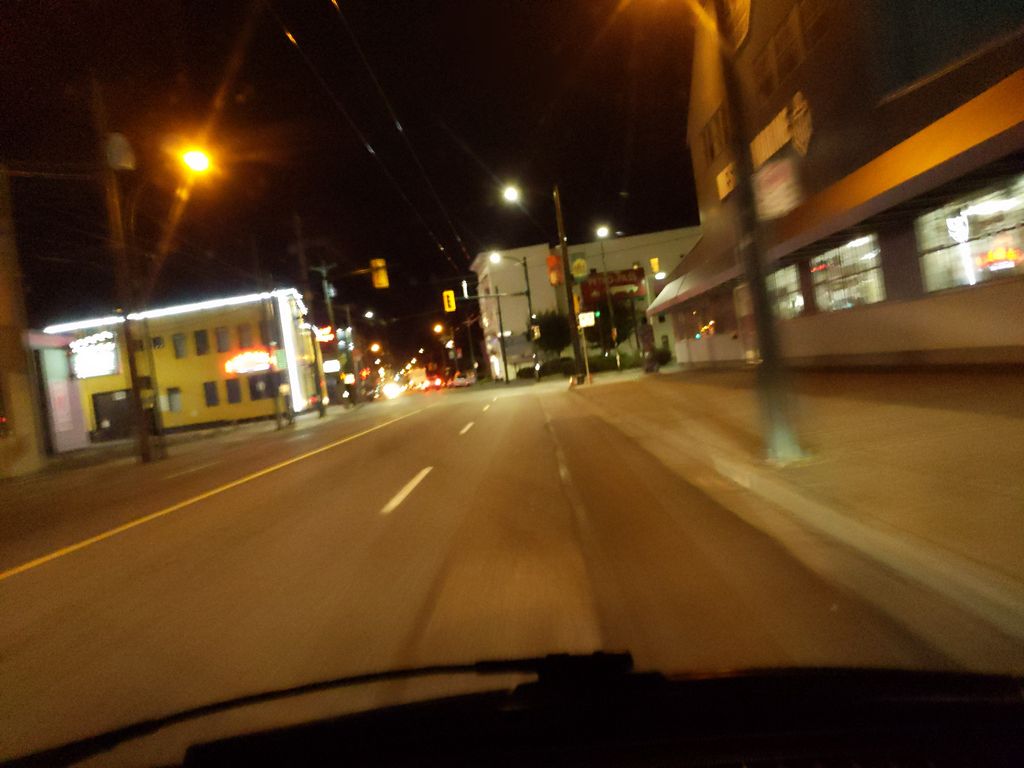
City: vancouver